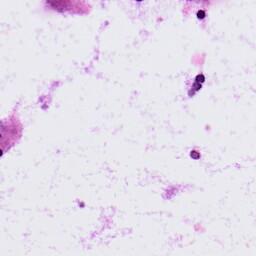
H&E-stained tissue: LymphNode